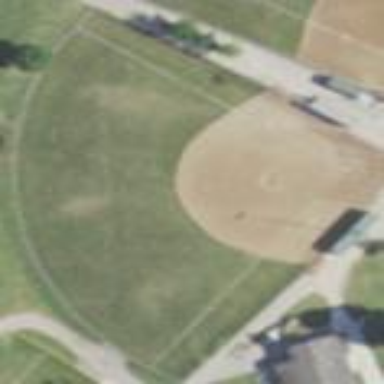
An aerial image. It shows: Softball pitch for leisure land activities.